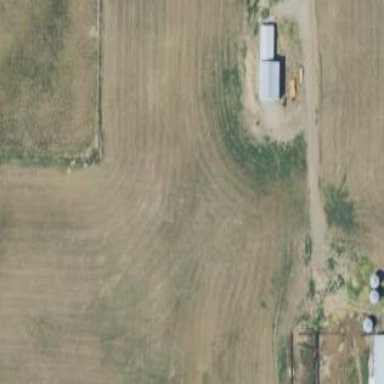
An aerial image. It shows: Farmyard area.